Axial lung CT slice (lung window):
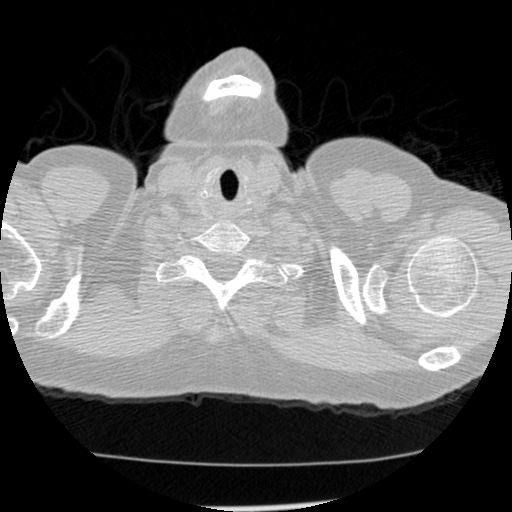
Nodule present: no